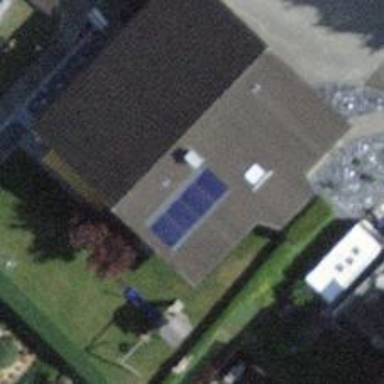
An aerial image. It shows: Solar power generator using photovoltaic panels.